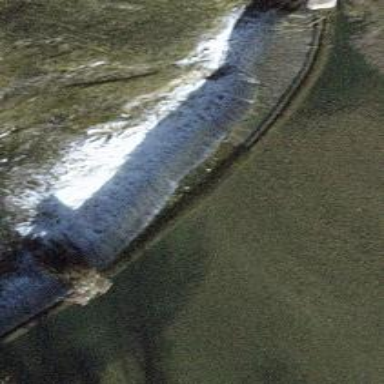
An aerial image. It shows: Weir in waterway.